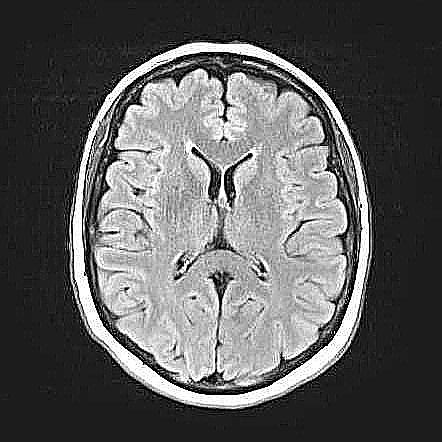
Label: notumor